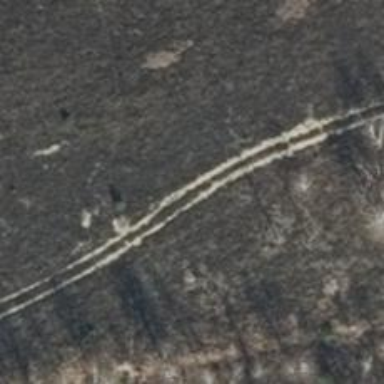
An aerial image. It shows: Sandy track with grade 4 tracktype.